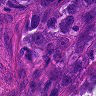
Metastatic tissue present: yes